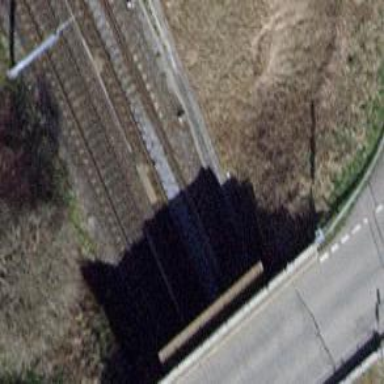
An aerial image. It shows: Railway switch.